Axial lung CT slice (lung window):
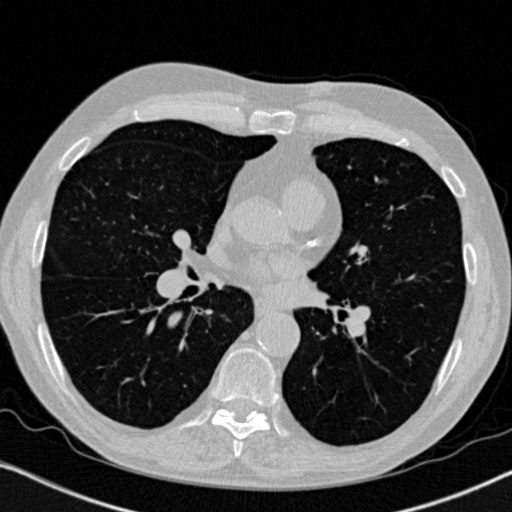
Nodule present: no